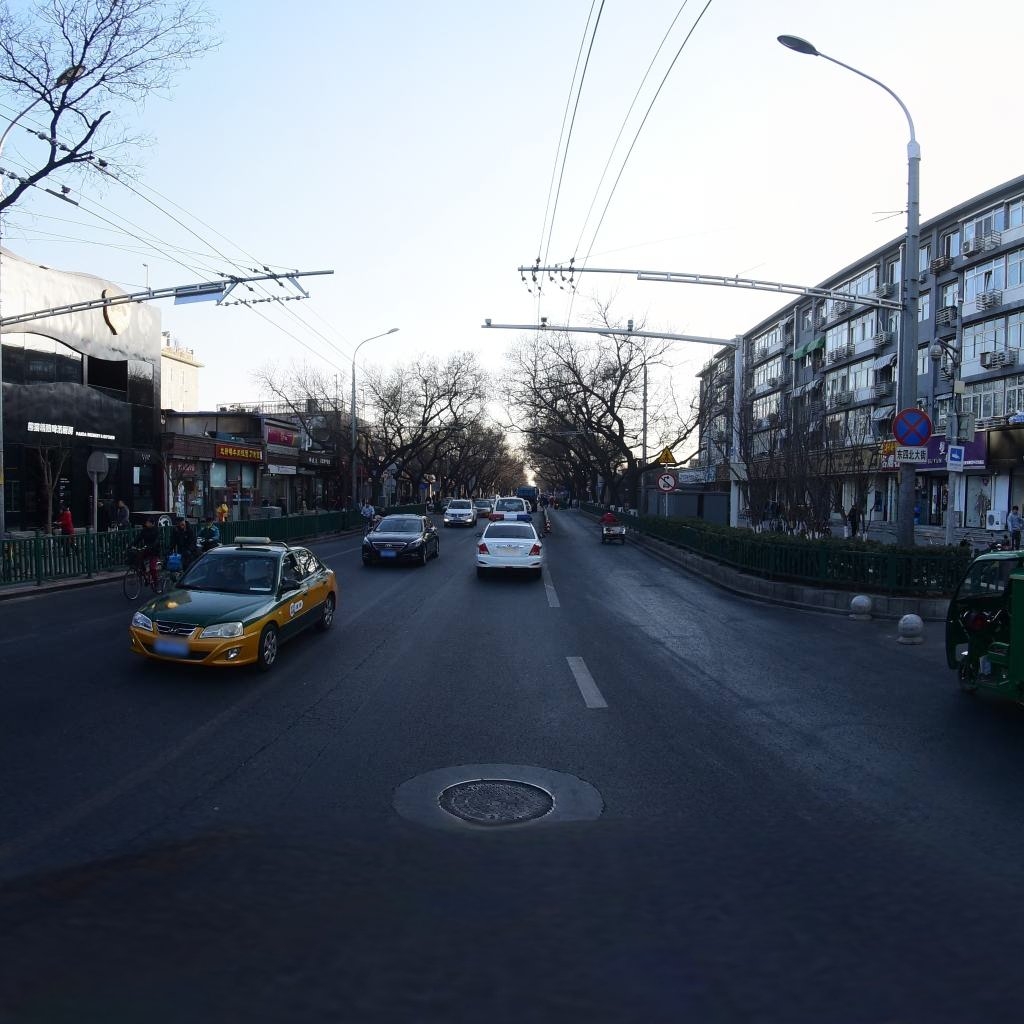
Region: Dongcheng
Road damage annotations: longitudinal crack, manhole cover, longitudinal crack